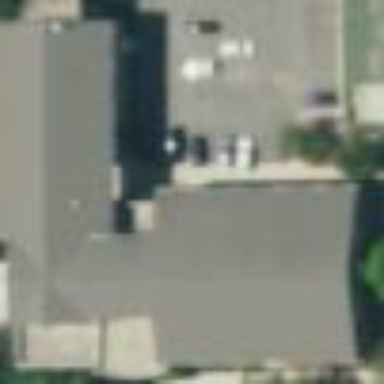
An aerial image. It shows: Community center building.